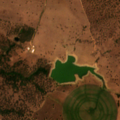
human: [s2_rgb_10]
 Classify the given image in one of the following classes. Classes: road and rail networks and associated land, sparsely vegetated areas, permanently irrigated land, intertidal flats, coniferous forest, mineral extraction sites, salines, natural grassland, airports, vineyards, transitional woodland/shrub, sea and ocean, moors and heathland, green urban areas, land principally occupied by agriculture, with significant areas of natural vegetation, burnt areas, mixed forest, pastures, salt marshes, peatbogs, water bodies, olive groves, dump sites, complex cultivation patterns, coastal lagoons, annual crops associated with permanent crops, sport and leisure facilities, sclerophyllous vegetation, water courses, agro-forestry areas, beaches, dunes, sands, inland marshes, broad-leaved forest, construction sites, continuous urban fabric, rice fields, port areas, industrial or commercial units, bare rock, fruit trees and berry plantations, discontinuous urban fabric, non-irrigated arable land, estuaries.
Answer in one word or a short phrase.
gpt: non-irrigated arable land, permanently irrigated land, pastures, agro-forestry areas